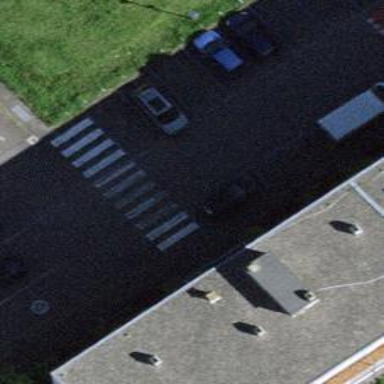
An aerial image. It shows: Zebra crossing for pedestrians.